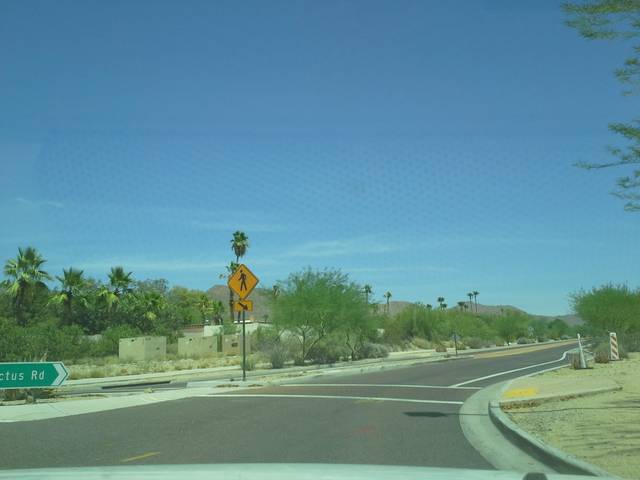
Region: United States
Coordinates: 33.597, -111.857